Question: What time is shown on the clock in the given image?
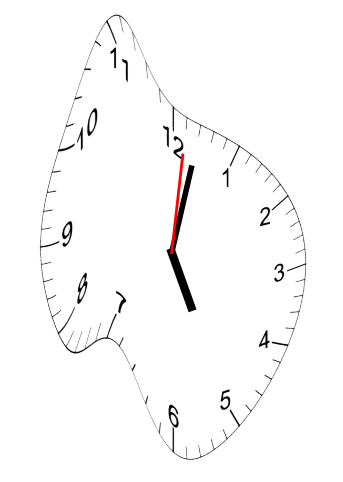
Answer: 05:02:01